Question:
Hi in the below code I want to display label, image and input in a single line for that I used inline-block but it's not working. Now it's displaying one by one.
'''
<div class="person_pic">
<label>Please upload your photo</label>
<input type='file' name="image" onchange="readURL(this);" />
<img id="blah" src="#" alt="your image" />
</div>
'''
'''
.person_pic {
margin-left: 201px;
display: inline-block;
font-weight:bold;
}
.person_pic label{
font-weight:bold;
}
'''
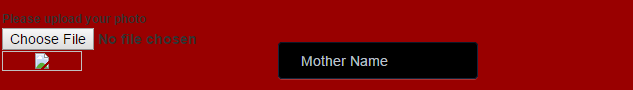
Answer: Well, actually, img, label and input, by default are put side by side.
<URL>
'''
<label>Please upload your photo</label>
<input type='file' name="image" onchange="readURL(this);" />
<img id="blah" src="#" alt="your image" />
'''
It displays in a new line because you have a large margin. If you extend the page, it will be on the same line.
Removing the margin should solve your problem.